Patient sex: F
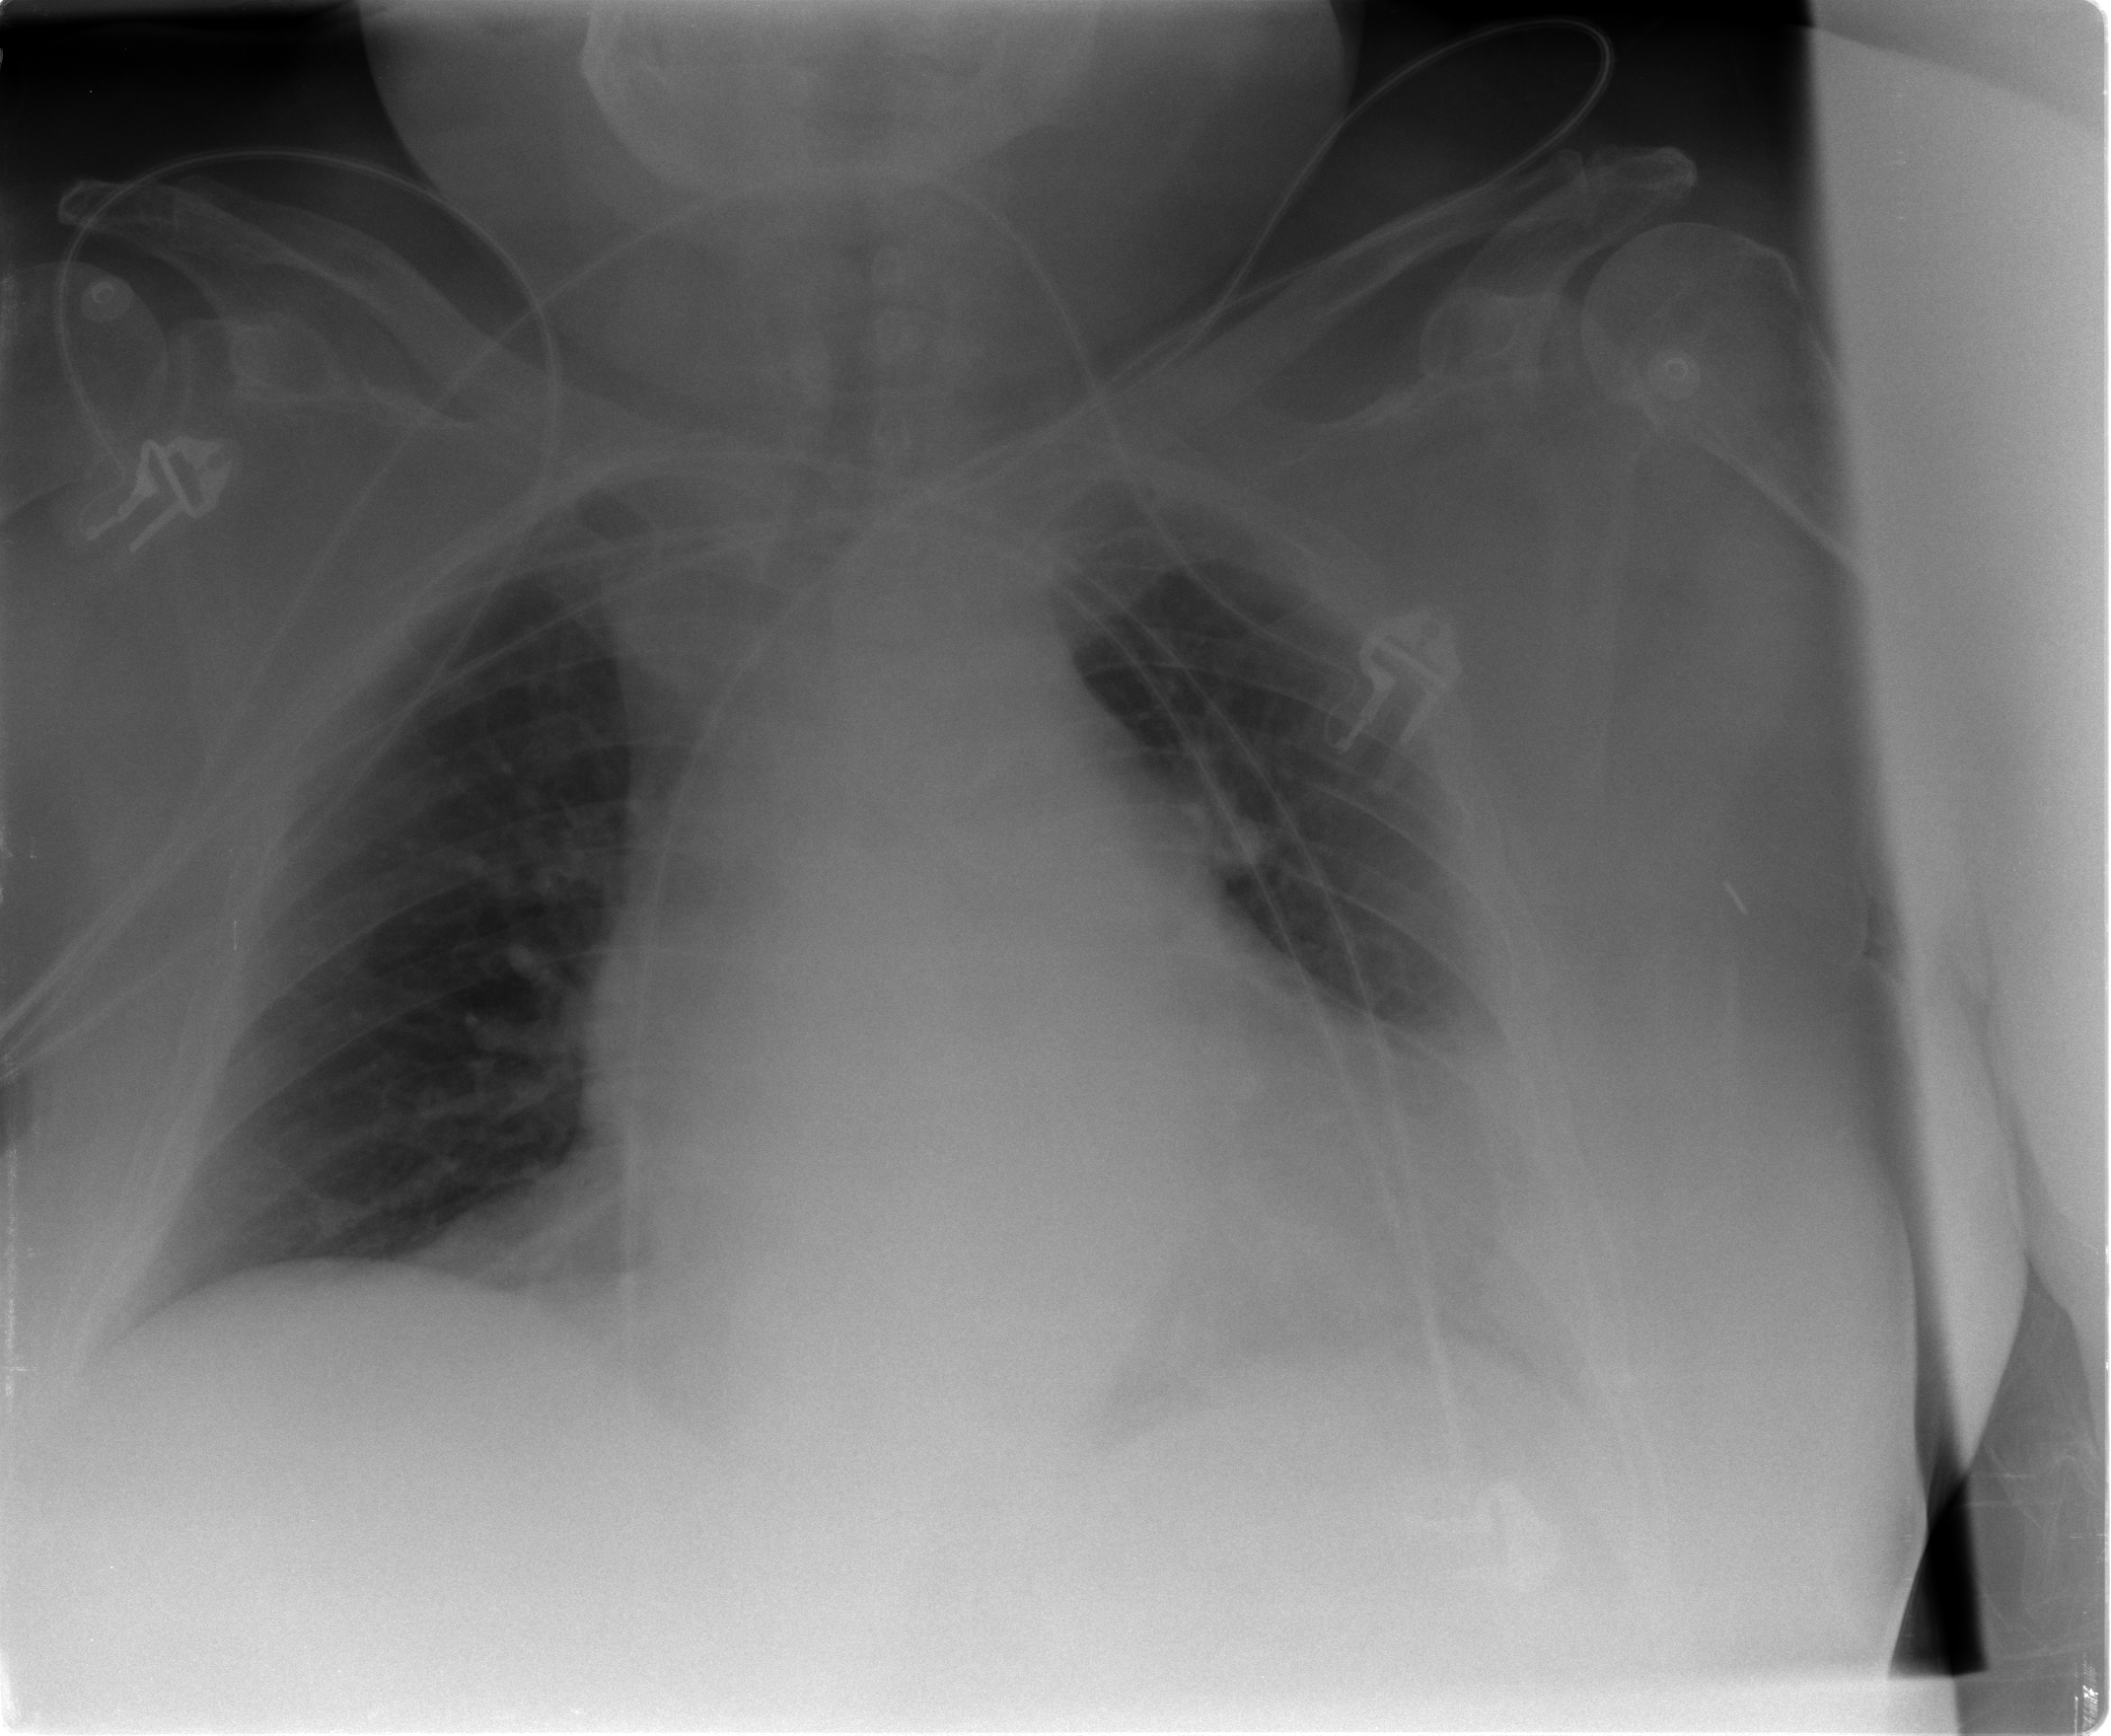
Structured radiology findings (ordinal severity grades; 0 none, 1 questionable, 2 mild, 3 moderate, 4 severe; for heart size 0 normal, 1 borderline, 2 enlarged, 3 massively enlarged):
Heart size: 2
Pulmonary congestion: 1
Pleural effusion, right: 0
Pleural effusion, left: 2
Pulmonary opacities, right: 0
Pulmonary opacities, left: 0
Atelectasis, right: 1
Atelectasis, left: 2